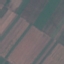
Label: AnnualCrop